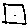
Label: square